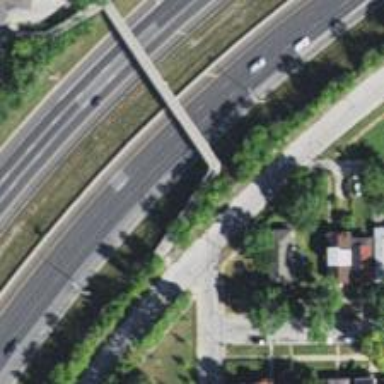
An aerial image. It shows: Footway on bridge.